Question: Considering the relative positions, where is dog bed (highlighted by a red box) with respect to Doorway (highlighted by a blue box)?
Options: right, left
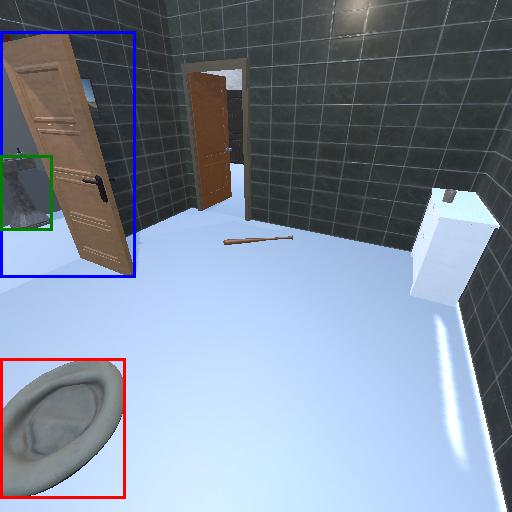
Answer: right